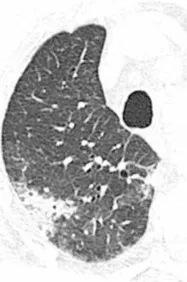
Chest computed tomography. Axial.
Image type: radiology (ct)